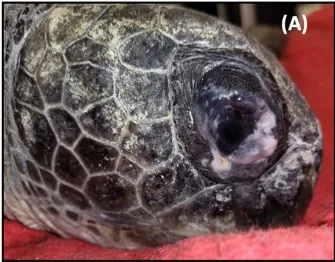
Green sea turtle with phthisis bulbi (complete degeneration) due to chronic inflammation caused by Learedius learedi infection. Left eye. The red arrow shows a shrunken and opaque cornea and thickened sclera.
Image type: medical_photograph (other_medical_photograph)